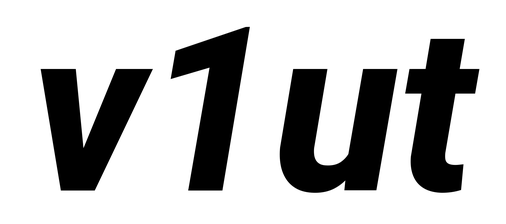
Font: Roboto-Italic_ExtraBold_Italic